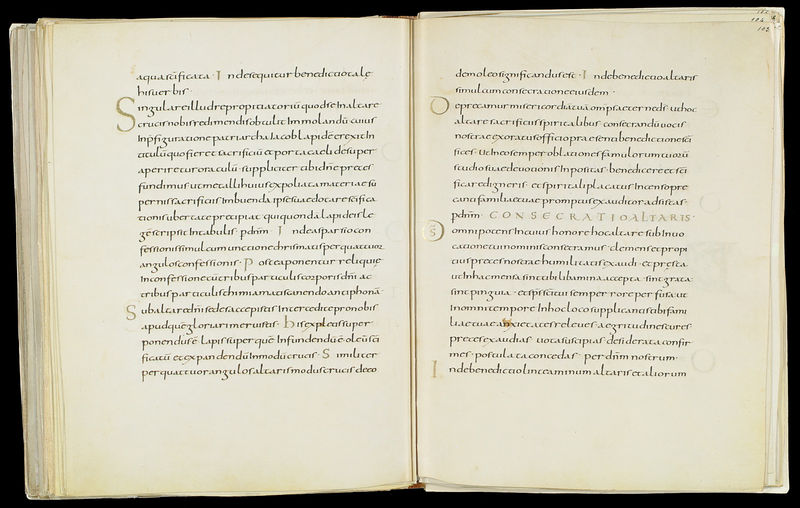
Titel: Drogo Sakramentar
Standort: Herstellungsort: Metz (EU - F)
Institution: Paris, Bibliothèque Nationale
Schlagwörter: schwarz, buch, text, schift, seitenzahlen, paginiert